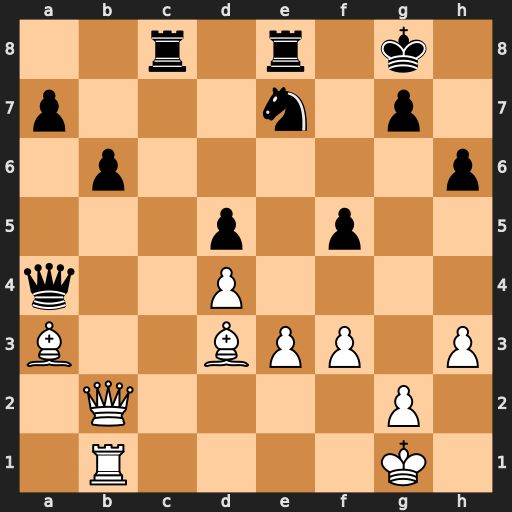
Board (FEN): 2r1r1k1/p3n1p1/1p5p/3p1p2/q2P4/B2BPP1P/1Q4P1/1R4K1
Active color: w
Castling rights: -
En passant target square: -
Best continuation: Bb5 Qa5 Bxe8